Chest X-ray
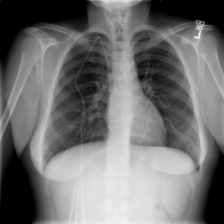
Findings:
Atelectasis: negative
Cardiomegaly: negative
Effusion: negative
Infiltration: positive
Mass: negative
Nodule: negative
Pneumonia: negative
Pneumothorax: negative
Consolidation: negative
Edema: negative
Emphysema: negative
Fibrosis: negative
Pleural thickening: negative
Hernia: negative